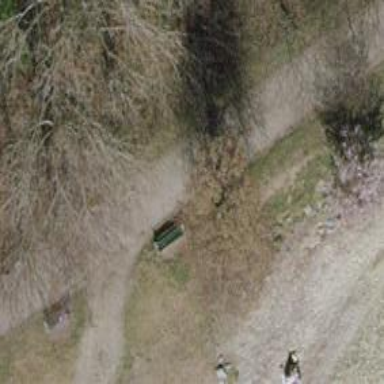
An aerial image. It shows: Bench for seating.